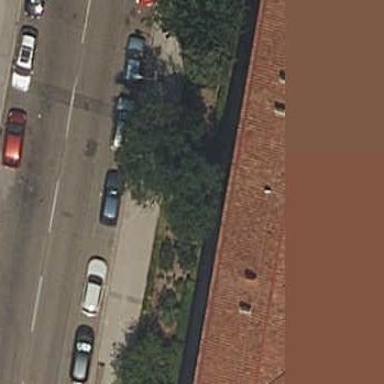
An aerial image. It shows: Gabled apartments building with roof tiles.